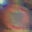
Verkehrszeichen: Geschwindigkeit70
Zusatzzeichen unten: ZeitangabenMitBeschraenkungAufWochentage9
Umgebung: Outdoor, Suburban
Tageszeit: Night
Wetter: Clear
Licht: Artificial
Jahreszeit: NotSpecified
Kontrast: MediumContrast